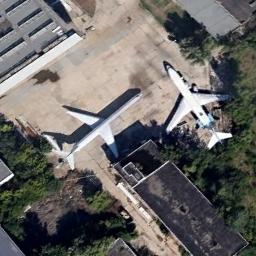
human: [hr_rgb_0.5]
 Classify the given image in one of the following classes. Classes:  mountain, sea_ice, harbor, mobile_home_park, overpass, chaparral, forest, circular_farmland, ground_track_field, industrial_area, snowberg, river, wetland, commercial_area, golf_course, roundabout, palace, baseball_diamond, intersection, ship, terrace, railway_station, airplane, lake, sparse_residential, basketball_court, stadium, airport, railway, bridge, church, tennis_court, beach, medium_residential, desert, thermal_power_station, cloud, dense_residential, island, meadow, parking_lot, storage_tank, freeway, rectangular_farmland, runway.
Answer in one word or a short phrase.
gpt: airplane